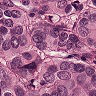
Metastatic tissue present: yes